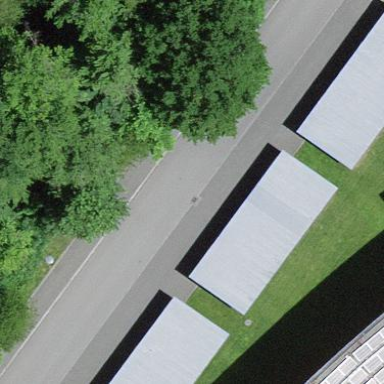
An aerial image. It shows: View of roof of building.